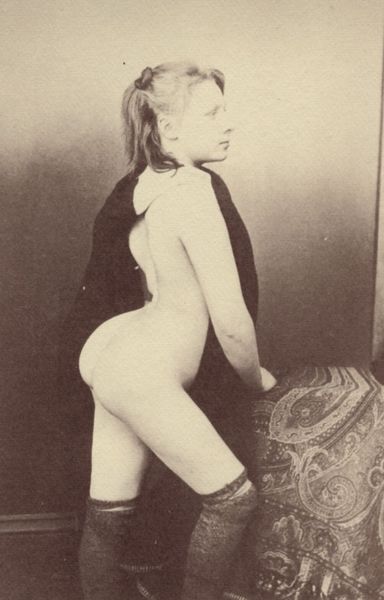
Titel: Ein Mädchen mit Lordosis
Künstler: Thomas John Barnardo
Schlagwörter: akt, nackt, schatten, umhang, weiß, mädchen, braun, frau, frisur, grau, haar, hintergrund, kleid, licht, nase, profil, rücken, schwarz, stuhl, tisch, zimmer, blick, dame, tuch, muster, ornament, teppich, blond, jacke, jung, wand, arm, arme, gesicht, haarschmuck, haare, lange haare, mantel, pose, sessel, stehend, stoff, decke, kind, prostituierte, schulter, pony, beine, bein, gesäß, hintern, seitlich, sofa, lasziv, haarband, arch, chair, pillow, stockings, white, face, female, hair, lace, lady, nose, old, portrait, robe, table, wall, woman, zopf, atelier, draperie, brown, socke, socken, strumpf, erotik, knie, jacket, foto, fotografie, photographie, spange, strümpfe, krank, ausziehen, hinten, popo, wirbelsäule, sex, schwarz weiß, seite, posieren, stiefel, photo, hand, profile, beleuchtet, naked, nude, skin, ear, girl, head, young, nackte frau, eyes, kniestrumpf, kniestrümpfe, cape, black and white, coat, mouth, boots, rundungen, pferdeschwanz, person, studio, human, fotostudio, hinterteil, paisley, back, butt, eye, stare, strumpfband, nadar, profik, aktmodell, laecheln, strapse, tablecloth, aufreizend, body, porno, pornografie, obszön, pornografisch, photograph, überbelichtet, faded, fußleiste, aktmodel, hohlkreuz, sepia, paisly, abstüzen, ass, fotostudie, haarbang, jaquet, kinderpornografie, knieband, riesiger po, riesn po, schwrtz, verkrümmung, zopfband, laces, aktfoto, b&w, holding, nacktmodel, socks, po, teppi, arched, skinny, cover, sexy, vintage, sweater, waist, ponytail, fade, posing, side profile, attitude, coa